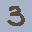
Label: 3